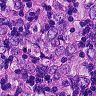
Metastatic tissue present: yes